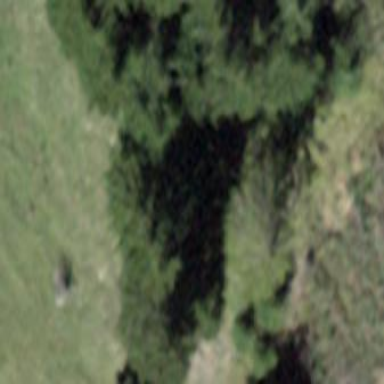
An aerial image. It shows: Forest area.